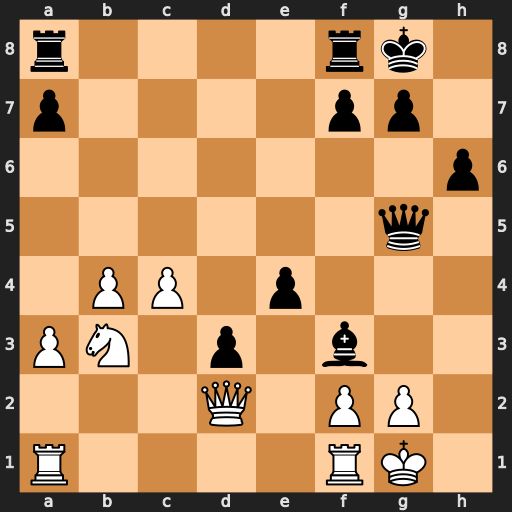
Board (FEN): r4rk1/p4pp1/7p/6q1/1PP1p3/PN1p1b2/3Q1PP1/R4RK1
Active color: w
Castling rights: -
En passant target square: -
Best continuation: Qxg5 hxg5 gxf3